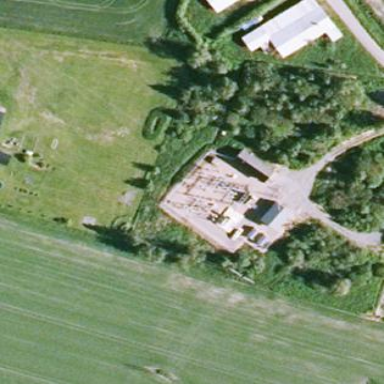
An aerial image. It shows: Distribution-level power substation.